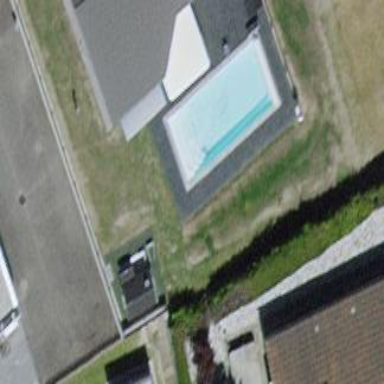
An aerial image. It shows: Swimming pool located in leisure land.